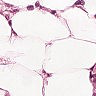
Metastatic tissue present: yes